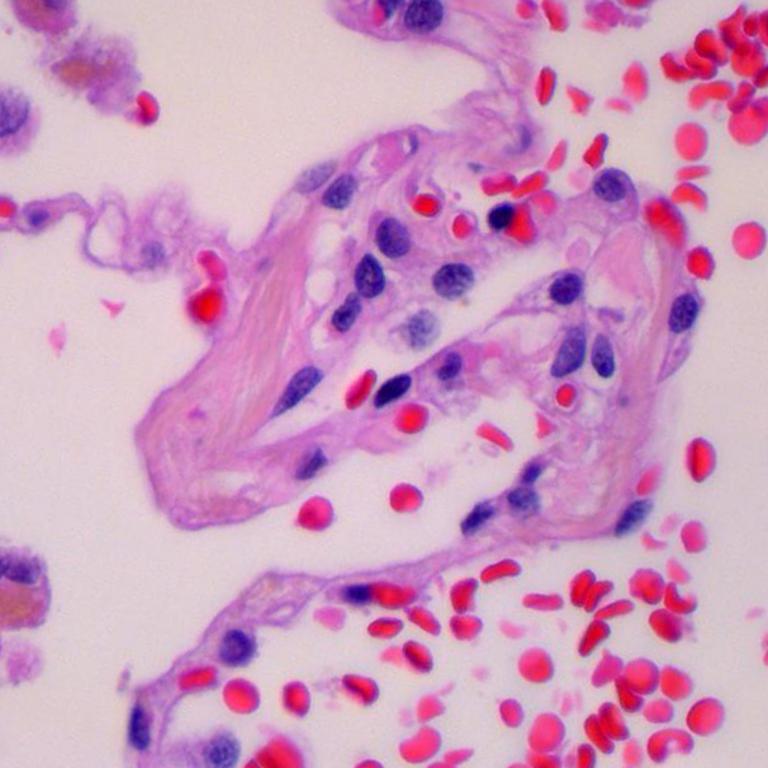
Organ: lung
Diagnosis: benign